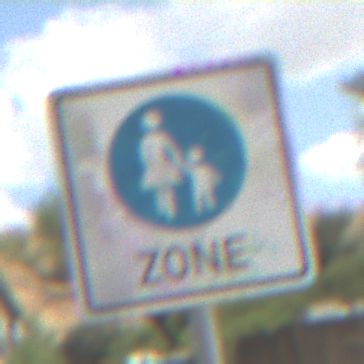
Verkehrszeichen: BeginnFussgaengerzone
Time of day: Midday
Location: Outdoor (Nature)
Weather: PartlyCloudy
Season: NotSpecified
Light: Natural